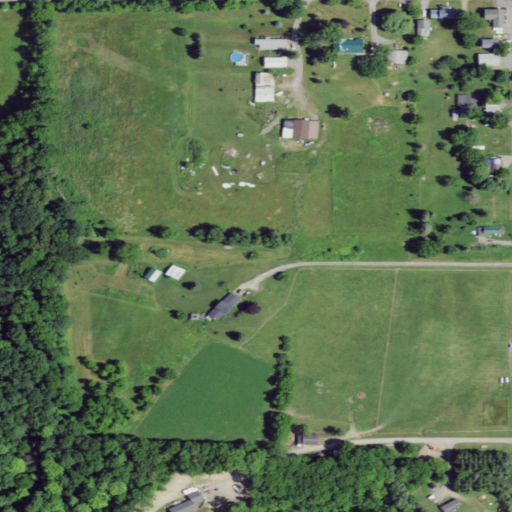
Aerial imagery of mountain in New York named Baptist Hill containing pasture, deciduous forest, open development, low intensity development, and medium intensity development